Question: There are a group of images that need to be centered horizontally on the same line under different sections. One I want to be a special type of image that actually comes from an tag.
I need all of these images, including the input tag image, centered in their respective div at all times.
Right now my markup is basically:
'''
<div class="col-xs-6 col-sm-3">
<h1>Some centered text</h1>
<div class="image-container">
<img class="contact-images" src="image1.png" />
<img class="contact-images" src="image2.png" />
<div class="email-image">
<form action="contact-team-member.php" method="POST">
<INPUT TYPE="hidden" NAME="1" VALUE="one">
<INPUT TYPE="hidden" NAME="2" VALUE="two">
<input type="image" class="contact-images" src="image3.png" alt="Submit Form" />
</form>
</div>
</div>
</div>
'''
With CSS:
'''
.image-container {
text-align: center;
}
.contact-images {
display: inline-block;
padding: 5px;
}
'''
This is the CSS I found recommended online in forums when I googled solutions to the problem, unfortunately it does not work for me.
Unfortunately the images are centered but all stacked on top of each other -- not in one horizontal line. I think this is caused by the input image.
Here is an actual image from my website:

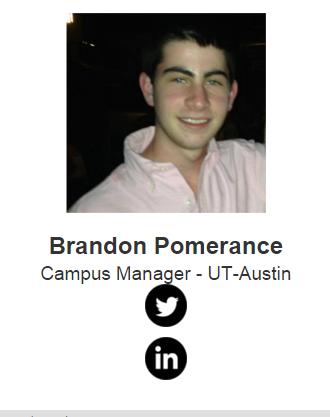
Answer: <URL>
Give width in '%' so that they don't go to bottom on browser re-size the 'width' of the parent will also decrease so '%' will help check above fiddle
'''
.contact-images {
display: inline-block;
padding: 5px;
width:20%;
height:auto;
}
'''